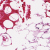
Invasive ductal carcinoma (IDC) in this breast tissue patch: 0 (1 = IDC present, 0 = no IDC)